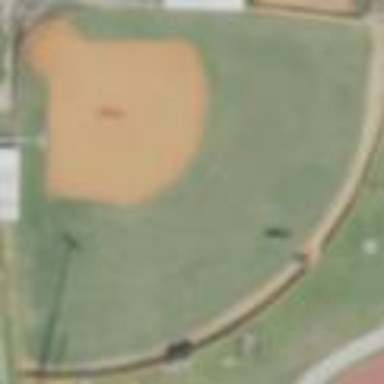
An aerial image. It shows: Grass pitch designated for softball.